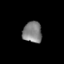
Tissue: skin
Cell type: Epithelial cells
Senescence score: 0.2725
Nuclear area (px): 395
Mean DAPI intensity: 129.362